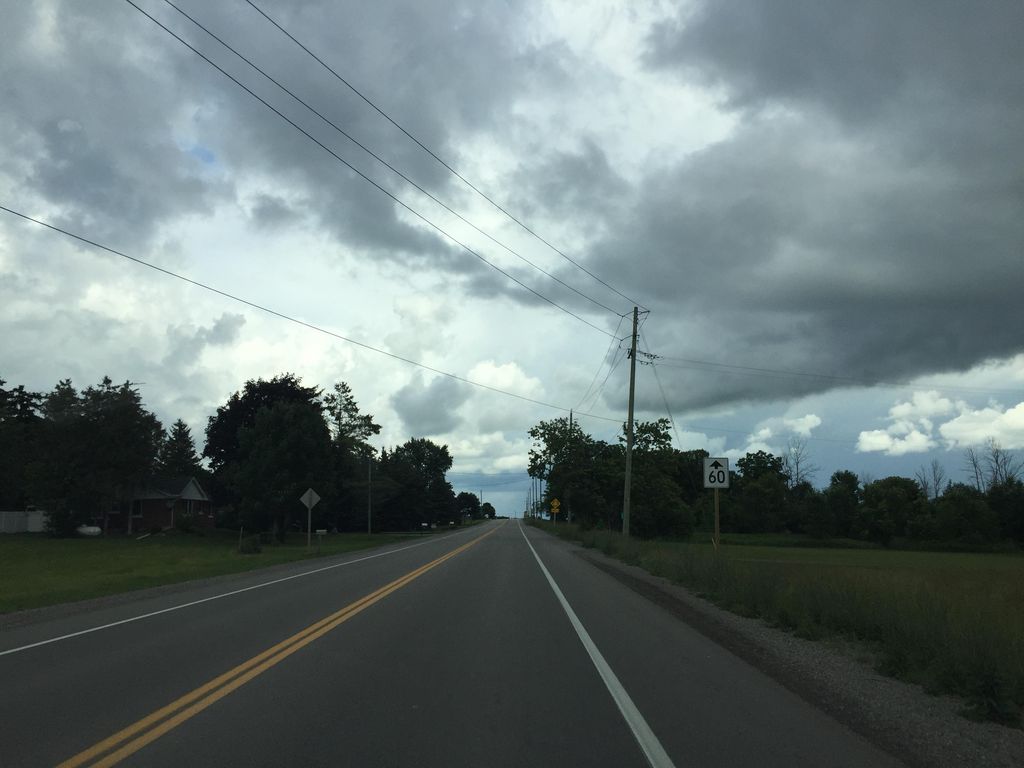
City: kitchener-waterloo